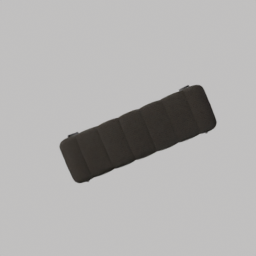
Label: furniture